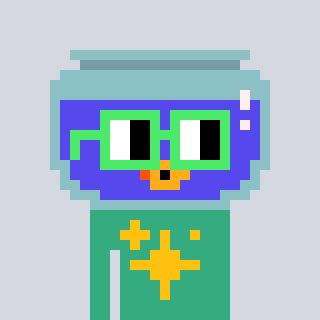
a pixel art character with square light green glasses, a goldfish-shaped head and a teal-colored body on a cool background